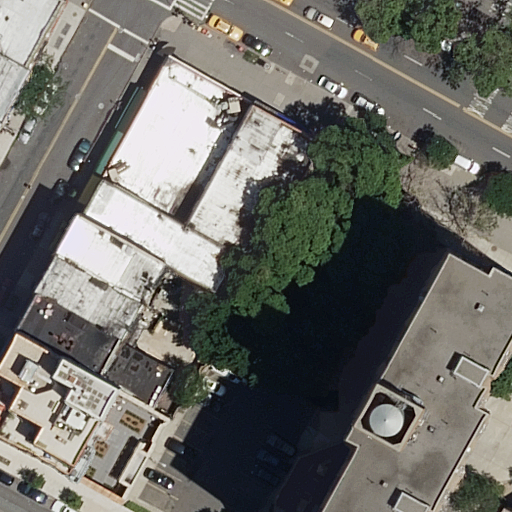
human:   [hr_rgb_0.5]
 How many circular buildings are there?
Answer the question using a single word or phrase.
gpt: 0

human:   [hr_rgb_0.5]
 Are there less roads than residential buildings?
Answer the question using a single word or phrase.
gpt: yes

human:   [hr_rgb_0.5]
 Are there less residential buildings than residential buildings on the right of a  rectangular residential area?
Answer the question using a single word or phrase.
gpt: no

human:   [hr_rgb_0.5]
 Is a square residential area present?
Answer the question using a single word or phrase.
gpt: no

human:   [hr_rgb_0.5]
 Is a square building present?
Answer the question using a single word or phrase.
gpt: no

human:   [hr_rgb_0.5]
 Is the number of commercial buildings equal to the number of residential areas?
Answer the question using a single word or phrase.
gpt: no

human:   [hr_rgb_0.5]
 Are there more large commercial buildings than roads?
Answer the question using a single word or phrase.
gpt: no

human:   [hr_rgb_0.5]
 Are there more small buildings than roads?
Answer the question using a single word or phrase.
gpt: no

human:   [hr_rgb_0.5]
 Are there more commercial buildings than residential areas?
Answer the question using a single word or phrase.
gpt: no

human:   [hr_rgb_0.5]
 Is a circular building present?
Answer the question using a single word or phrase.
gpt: no

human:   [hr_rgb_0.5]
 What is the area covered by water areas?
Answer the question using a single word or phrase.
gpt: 0m2

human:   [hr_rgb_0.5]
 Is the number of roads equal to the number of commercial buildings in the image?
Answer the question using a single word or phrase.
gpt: no

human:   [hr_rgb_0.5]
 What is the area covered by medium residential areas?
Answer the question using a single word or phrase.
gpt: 0m2

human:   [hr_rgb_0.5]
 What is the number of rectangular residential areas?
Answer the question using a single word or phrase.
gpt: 0

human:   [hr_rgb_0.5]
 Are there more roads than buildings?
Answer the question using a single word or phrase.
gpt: no

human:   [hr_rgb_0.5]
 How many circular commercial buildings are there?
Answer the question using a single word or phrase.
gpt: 0

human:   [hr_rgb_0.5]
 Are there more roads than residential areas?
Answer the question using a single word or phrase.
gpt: yes

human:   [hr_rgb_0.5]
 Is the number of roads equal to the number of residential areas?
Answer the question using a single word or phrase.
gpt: no

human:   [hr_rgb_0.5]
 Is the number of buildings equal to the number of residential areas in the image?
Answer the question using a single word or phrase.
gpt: no

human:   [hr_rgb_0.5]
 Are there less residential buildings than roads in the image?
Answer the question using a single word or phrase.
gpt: no

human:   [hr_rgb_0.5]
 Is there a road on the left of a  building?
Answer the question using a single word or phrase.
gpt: yes

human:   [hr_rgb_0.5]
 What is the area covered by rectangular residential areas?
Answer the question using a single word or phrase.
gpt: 0m2

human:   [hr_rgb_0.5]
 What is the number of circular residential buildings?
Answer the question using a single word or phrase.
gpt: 0

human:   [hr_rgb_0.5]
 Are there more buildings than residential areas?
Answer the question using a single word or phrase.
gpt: yes

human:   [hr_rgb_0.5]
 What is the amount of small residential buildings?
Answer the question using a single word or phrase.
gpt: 2

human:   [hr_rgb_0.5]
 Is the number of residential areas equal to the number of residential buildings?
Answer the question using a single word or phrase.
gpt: no

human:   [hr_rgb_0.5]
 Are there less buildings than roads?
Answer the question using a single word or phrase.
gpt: no

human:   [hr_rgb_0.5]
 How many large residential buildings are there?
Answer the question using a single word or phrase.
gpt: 1

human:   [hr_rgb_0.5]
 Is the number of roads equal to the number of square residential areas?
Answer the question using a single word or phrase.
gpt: no

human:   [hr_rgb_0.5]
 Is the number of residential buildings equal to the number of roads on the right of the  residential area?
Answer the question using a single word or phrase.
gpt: no

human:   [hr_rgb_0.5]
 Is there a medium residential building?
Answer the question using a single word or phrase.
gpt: yes

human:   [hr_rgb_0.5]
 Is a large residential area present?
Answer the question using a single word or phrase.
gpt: yes

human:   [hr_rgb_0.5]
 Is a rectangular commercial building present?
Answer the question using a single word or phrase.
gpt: no

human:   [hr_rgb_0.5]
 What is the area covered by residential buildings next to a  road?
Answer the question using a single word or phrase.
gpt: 2582m2

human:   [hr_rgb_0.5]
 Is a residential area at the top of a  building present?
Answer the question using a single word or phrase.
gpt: no

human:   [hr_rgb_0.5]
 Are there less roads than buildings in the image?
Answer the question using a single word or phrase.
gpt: yes